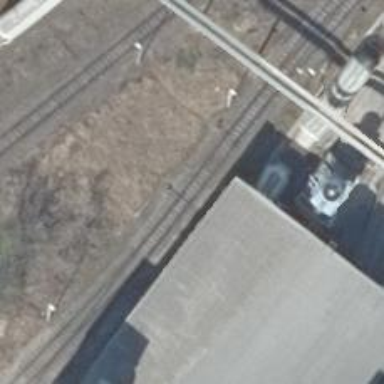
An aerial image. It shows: Railway switch.